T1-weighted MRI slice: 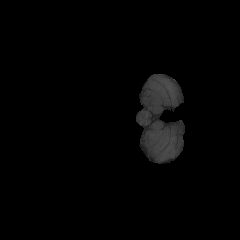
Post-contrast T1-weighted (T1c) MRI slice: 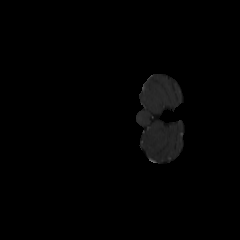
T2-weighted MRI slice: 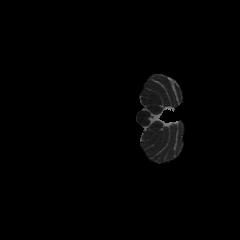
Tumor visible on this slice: no